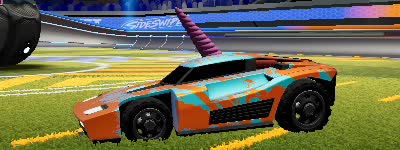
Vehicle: breakout